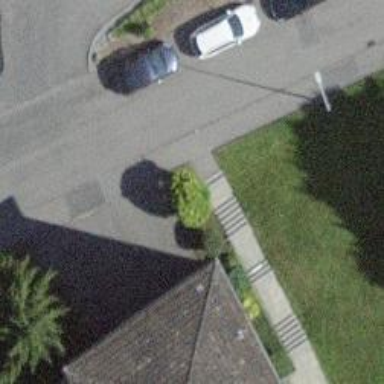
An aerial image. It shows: Set of steps on the road.